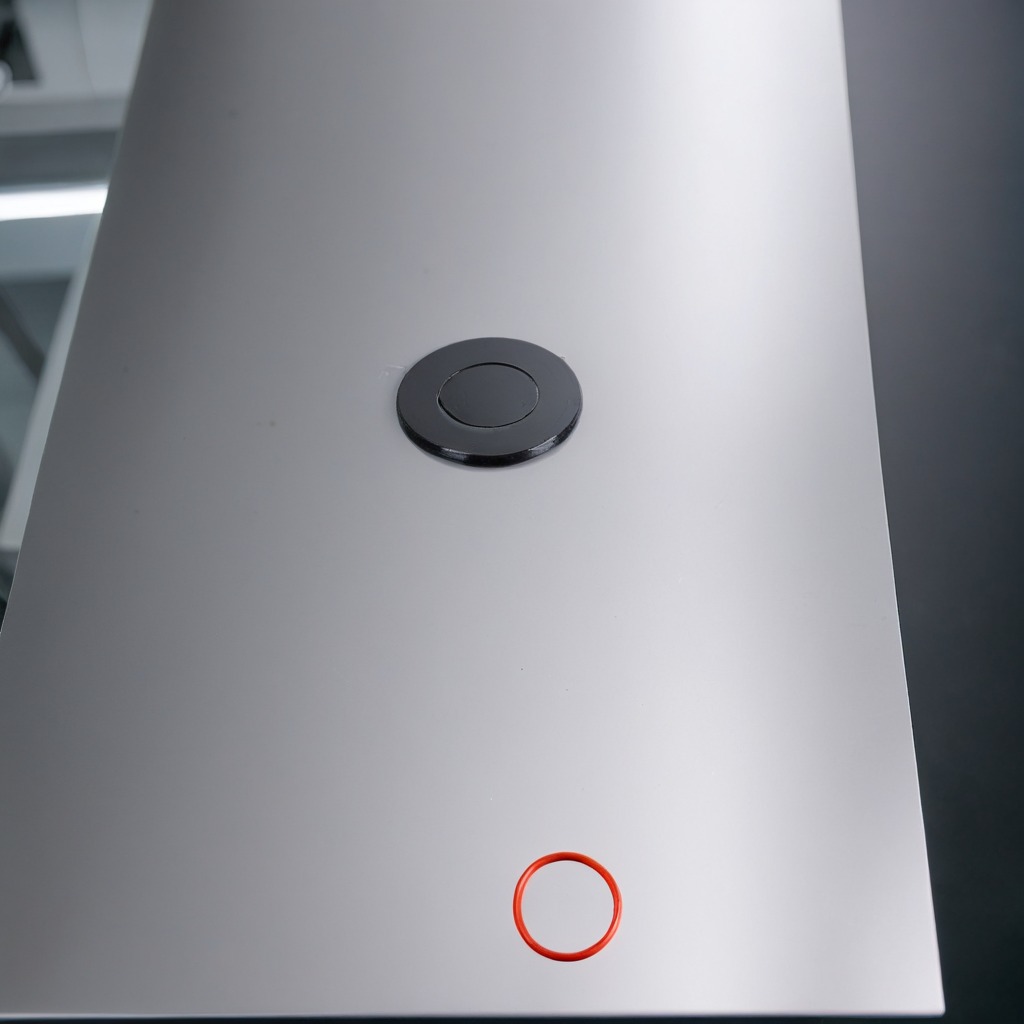
A rubber O-ring is lying on the stainless steel table.